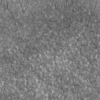
Label: not_dusty